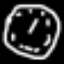
Label: clock